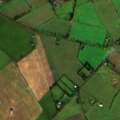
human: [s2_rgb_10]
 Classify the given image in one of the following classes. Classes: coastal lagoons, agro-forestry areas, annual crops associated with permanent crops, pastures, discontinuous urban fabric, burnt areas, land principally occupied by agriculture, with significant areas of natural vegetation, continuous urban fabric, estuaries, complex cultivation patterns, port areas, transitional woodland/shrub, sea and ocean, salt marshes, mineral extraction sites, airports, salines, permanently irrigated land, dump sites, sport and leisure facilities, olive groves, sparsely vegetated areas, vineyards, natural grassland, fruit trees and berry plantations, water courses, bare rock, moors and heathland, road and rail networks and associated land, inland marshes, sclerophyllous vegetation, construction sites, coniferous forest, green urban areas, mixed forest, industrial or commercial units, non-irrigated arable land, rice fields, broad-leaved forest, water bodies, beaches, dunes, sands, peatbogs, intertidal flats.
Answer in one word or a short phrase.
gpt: non-irrigated arable land, pastures